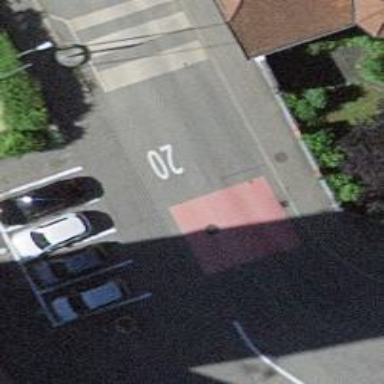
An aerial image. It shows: Asphalt road in living street.